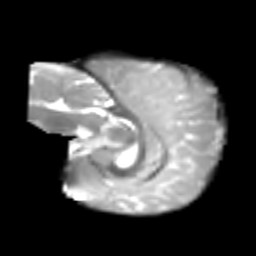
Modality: T2w
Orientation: sagittal
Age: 6
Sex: female
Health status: healthy